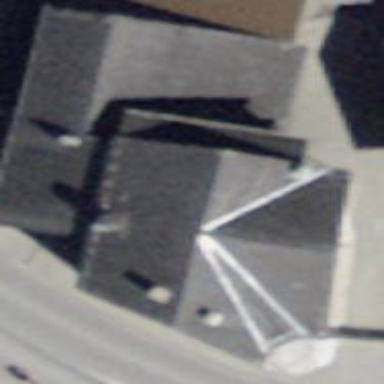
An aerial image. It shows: Building.